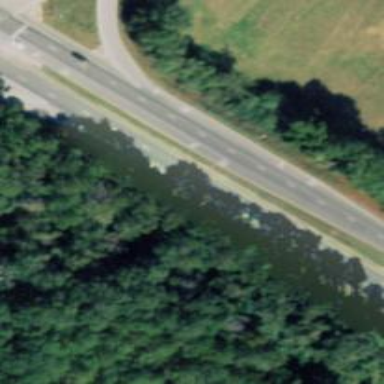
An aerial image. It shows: Trunk expressway with asphalt surface. It is dual carriageway.